Question: I am using SoundManager2 to play MP3 file on a HTML5 page. It works great on Desktop Safari, however it doesn't work on the iPhone.
I run a debug console and I see that it doesn't load the file, it tries to load the file but in the network console the status of the file stays on "Pending".
Here is how I create the sound:
'''
obj = soundManager.createSound({
id: path,
url: BOOK_PATH + path,
useHTML5Audio: true,
preferFlash: false,
onload: function () {
//do stuff
}
});
'''
Attached is a screenshot of the console. Stays on Pending...
Thanks for any help.
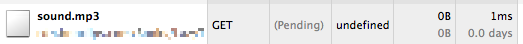
Answer: Check <URL> soundmanager2-on-iphone-sound-not-playing-on-jquery-load and also check Resources. Hope helpful